A bearing vibration time series has been folded into this square grayscale image, one row per segment of consecutive samples. Diagnose the bearing from this image, choosing from: normal, inner_race, outer_race, ball.
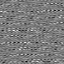
Answer: outer_race